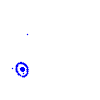
Particle: pion